Field crop: maize
Growth stage: 2
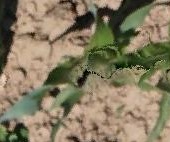
Species: maize